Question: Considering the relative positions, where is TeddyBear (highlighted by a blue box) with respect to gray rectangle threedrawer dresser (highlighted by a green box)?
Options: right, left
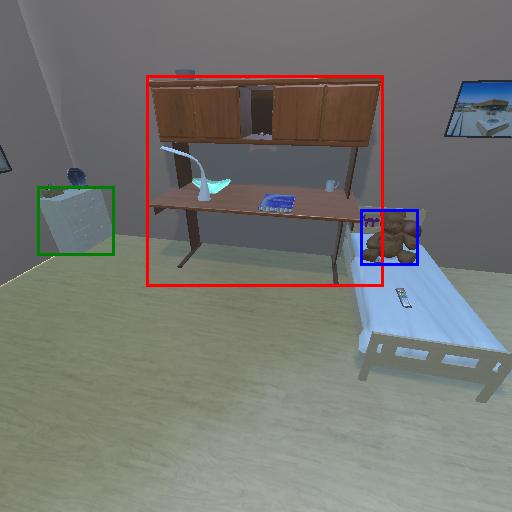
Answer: right